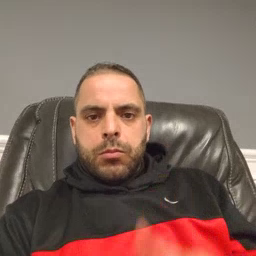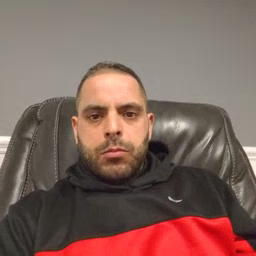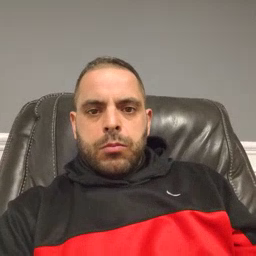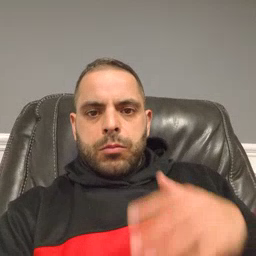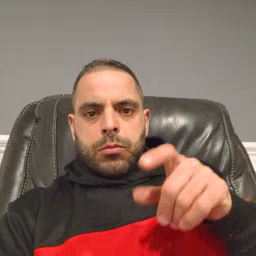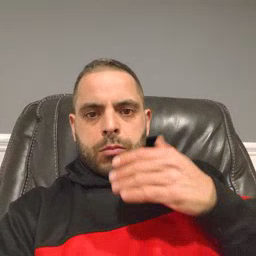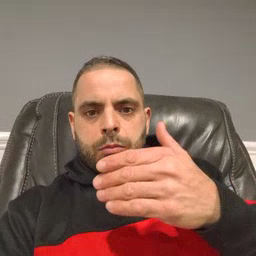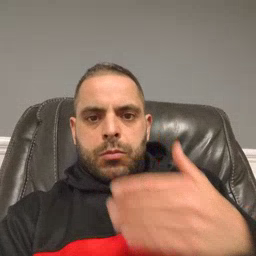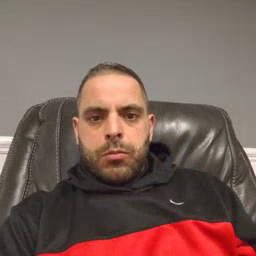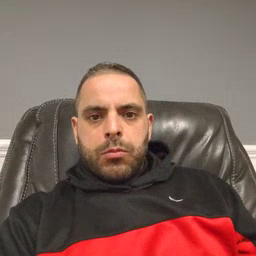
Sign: close